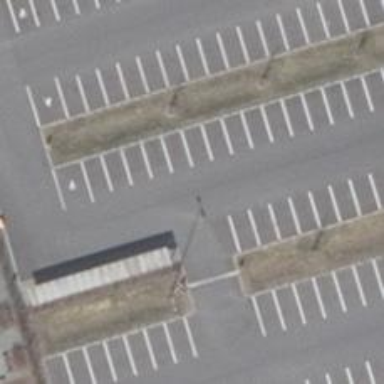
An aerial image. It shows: Asphalt parking aisle off service road.